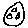
Label: moon